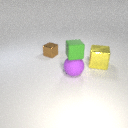
large purple rubber sphere to the right of small brown metal cube